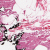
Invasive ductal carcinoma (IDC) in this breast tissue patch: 0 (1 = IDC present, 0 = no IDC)